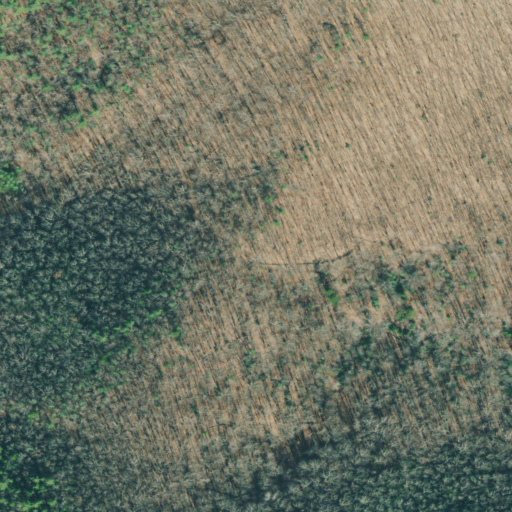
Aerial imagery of gap in Georgia named Miller Gap containing deciduous forest and mixed forest